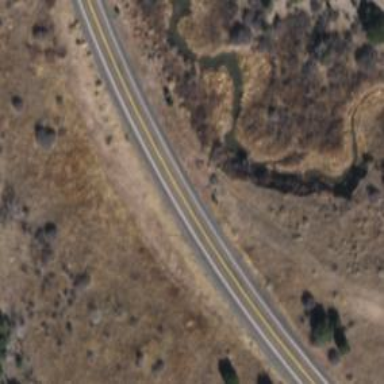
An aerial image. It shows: Abandoned road.